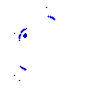
Particle: proton